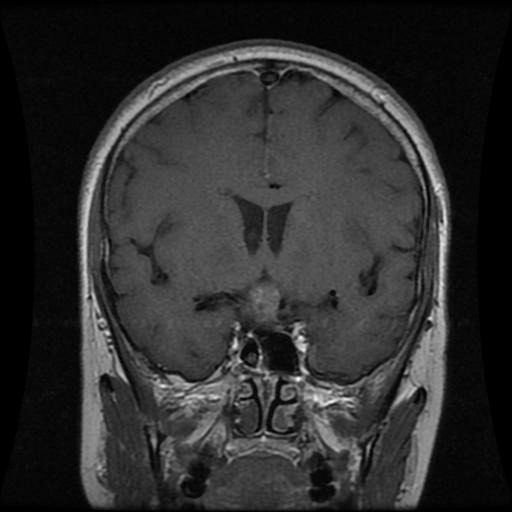
Label: pituitary